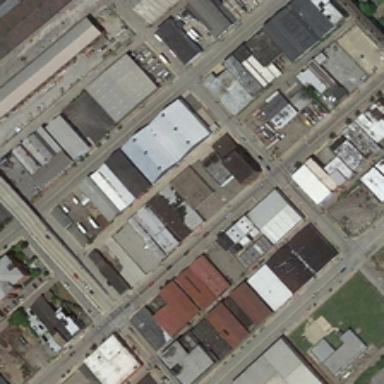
Many buildings in different sizes are in an industrial area .